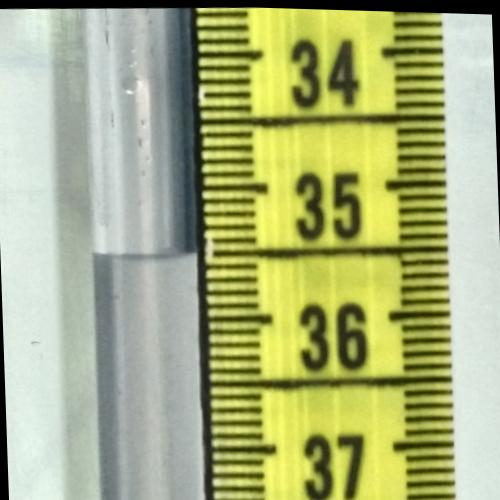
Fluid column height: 35.5 cm